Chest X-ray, PA view. Patient: 48 years old, sex M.
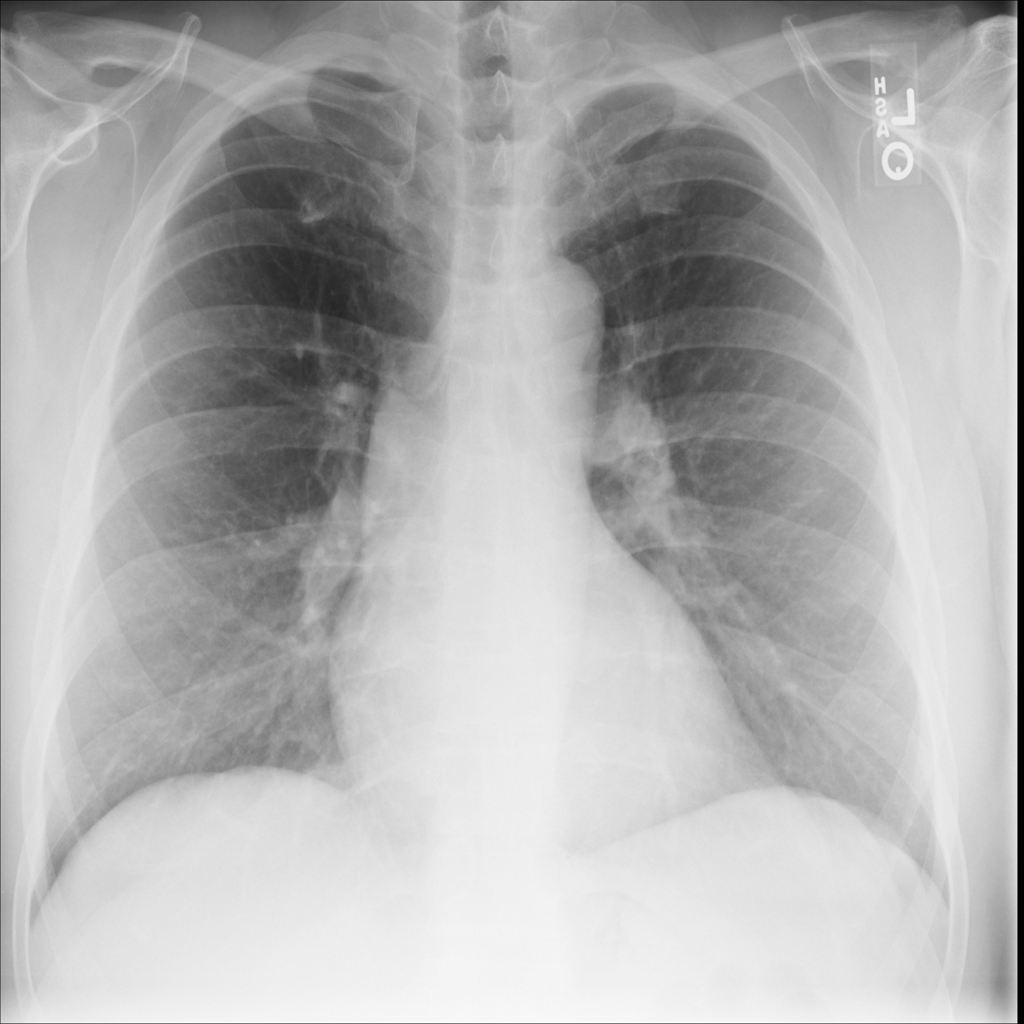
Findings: No Finding